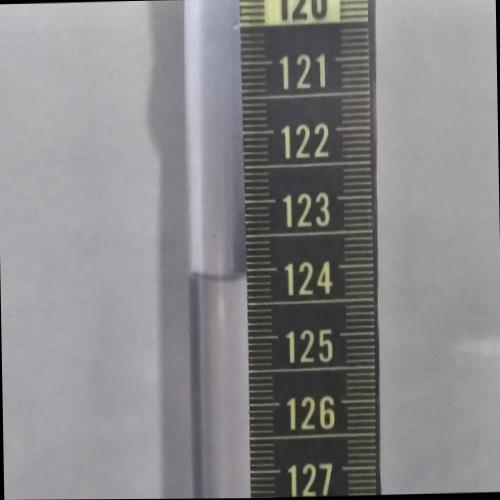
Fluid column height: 124.1 cm